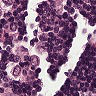
Metastatic tissue present: yes